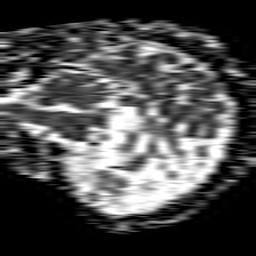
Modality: ADC
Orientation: sagittal
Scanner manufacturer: philips
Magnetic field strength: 1.5 T
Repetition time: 4.6 s
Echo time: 0.08517 s